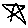
Label: star